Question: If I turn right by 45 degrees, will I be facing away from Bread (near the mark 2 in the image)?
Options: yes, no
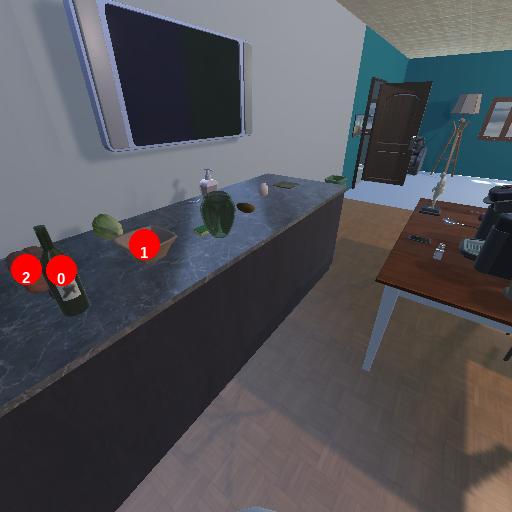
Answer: yes